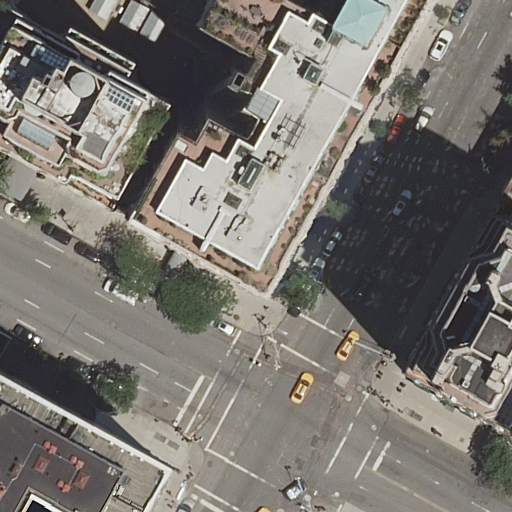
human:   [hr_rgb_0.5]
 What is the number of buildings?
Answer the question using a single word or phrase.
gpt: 6

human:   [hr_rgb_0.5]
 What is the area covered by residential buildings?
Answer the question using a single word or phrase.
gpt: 3677m2

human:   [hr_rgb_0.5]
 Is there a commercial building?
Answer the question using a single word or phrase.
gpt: no

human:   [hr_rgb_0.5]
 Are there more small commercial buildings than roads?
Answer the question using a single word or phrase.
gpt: no

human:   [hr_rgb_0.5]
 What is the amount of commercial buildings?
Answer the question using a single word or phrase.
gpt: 0

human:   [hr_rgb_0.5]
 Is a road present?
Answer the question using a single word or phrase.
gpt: yes

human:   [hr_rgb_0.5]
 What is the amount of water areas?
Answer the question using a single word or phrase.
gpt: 0

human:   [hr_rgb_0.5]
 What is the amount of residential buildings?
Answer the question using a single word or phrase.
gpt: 6

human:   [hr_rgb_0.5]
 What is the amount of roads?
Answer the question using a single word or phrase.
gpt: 4

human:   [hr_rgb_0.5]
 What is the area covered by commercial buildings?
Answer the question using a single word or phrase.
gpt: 0m2

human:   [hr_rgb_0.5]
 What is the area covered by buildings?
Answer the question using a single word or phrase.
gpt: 3677m2

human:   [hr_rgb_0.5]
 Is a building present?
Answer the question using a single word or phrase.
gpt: yes

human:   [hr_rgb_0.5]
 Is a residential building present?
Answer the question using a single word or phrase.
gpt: yes

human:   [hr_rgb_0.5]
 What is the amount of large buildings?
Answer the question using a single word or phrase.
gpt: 4

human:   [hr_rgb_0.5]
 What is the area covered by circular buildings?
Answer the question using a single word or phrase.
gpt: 0m2

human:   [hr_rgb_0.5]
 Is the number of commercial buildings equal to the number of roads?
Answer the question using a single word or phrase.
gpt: no

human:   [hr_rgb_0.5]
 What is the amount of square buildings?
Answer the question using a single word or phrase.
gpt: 0

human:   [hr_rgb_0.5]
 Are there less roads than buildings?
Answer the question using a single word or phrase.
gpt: yes

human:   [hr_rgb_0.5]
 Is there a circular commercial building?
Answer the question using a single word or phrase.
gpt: no

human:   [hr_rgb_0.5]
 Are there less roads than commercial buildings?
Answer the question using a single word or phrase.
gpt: no

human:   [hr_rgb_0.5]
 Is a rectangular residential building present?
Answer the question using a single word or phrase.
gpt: yes

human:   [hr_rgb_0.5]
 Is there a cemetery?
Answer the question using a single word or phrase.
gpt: no

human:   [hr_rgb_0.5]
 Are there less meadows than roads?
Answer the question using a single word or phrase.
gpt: yes

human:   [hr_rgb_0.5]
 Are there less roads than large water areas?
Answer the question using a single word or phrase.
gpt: no

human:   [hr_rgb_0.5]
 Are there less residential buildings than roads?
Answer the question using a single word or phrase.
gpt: no

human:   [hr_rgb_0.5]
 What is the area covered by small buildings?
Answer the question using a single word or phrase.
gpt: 2m2

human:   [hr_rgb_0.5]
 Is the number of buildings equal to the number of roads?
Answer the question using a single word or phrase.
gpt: no

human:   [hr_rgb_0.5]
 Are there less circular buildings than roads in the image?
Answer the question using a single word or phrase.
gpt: yes

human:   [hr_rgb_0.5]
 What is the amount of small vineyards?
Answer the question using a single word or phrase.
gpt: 0

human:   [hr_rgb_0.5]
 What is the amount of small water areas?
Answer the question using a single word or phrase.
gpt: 0

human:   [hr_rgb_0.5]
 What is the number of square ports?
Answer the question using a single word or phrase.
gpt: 0

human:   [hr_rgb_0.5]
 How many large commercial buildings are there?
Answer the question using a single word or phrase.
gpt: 0

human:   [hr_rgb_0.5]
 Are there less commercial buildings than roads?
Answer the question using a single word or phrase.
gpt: yes

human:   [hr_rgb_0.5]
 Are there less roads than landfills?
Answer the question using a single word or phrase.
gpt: no

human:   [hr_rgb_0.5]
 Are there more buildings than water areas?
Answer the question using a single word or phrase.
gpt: yes

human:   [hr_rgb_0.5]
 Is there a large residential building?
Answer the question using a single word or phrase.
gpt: yes

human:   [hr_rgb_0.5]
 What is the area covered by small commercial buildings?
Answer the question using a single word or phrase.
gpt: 0m2

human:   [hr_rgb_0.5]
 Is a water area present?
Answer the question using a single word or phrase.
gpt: no

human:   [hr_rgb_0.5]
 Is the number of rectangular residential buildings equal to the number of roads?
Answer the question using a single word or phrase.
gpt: yes

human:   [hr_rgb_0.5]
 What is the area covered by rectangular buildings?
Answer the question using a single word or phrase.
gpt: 1097m2

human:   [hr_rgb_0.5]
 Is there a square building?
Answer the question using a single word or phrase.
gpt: no

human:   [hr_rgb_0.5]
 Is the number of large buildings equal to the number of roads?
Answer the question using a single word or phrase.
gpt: yes

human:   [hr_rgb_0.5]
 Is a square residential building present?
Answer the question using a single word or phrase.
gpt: no

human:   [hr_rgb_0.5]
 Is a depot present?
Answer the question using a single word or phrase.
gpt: no

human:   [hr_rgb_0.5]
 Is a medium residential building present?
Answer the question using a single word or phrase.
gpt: no

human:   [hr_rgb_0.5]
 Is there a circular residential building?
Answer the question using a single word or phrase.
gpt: no

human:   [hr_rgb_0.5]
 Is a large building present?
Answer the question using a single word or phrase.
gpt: yes

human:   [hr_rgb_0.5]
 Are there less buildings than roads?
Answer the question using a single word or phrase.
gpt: no

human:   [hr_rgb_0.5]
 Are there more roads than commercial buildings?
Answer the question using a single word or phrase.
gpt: yes

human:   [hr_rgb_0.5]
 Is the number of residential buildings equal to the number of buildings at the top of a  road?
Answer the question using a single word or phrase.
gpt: no

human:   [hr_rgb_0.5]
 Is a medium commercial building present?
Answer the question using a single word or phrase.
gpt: no

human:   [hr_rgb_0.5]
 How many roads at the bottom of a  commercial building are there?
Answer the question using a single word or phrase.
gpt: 0

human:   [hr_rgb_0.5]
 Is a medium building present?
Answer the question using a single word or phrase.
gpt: no

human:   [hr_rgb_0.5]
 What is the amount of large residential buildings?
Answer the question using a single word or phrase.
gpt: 4

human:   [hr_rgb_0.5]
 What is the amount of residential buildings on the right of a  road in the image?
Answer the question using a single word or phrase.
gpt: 2

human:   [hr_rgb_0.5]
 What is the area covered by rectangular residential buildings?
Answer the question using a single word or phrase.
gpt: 1097m2

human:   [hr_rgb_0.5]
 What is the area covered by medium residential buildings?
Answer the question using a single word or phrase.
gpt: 0m2

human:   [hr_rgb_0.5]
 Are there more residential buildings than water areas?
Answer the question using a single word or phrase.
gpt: yes

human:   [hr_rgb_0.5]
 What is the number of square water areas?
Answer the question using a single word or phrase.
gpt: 0

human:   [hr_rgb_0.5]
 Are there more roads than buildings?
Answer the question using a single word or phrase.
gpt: no

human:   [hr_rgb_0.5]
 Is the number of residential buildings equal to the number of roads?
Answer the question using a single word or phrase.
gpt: no

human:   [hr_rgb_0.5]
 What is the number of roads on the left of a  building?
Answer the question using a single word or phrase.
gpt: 3

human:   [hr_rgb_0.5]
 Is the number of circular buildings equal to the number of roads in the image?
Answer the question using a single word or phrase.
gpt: no

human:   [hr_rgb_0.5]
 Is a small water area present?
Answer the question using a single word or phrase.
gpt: no